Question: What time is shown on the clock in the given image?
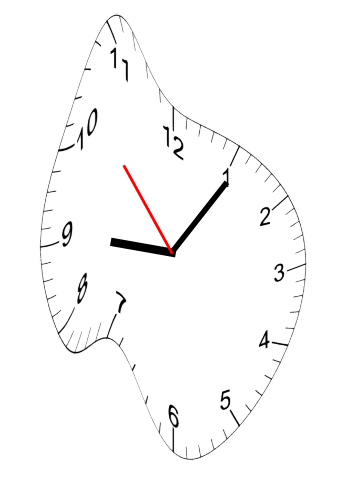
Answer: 09:05:53